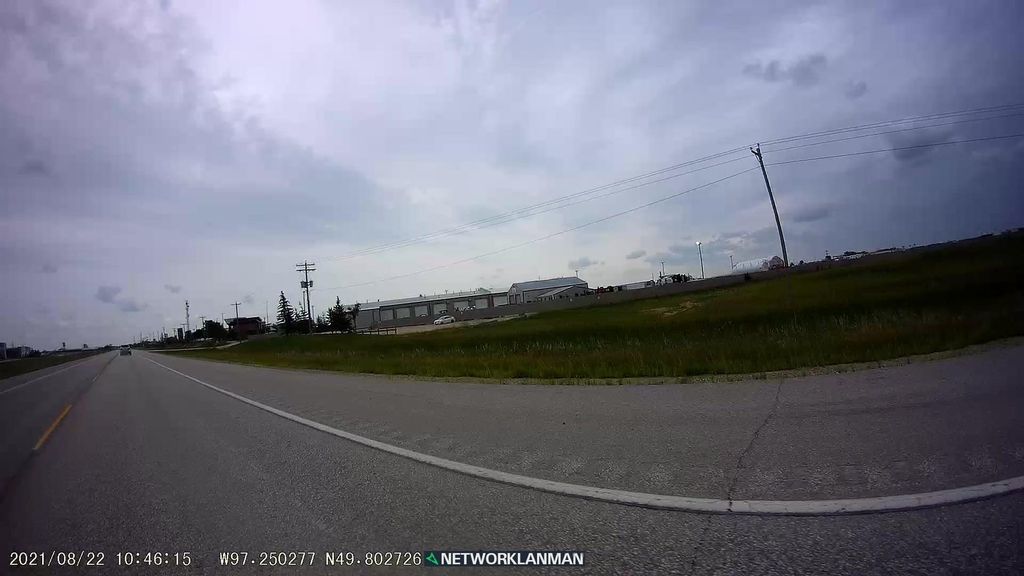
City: winnipeg